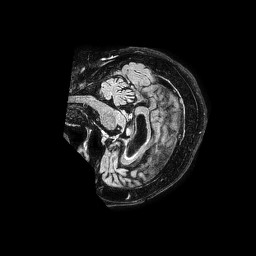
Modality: FLAIR
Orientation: sagittal
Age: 85
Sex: female
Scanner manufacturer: philips
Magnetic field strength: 1.5 T
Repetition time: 4.8 s
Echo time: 0.3 s